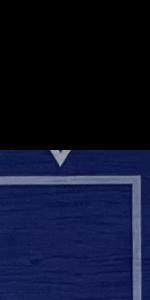
Label: Empty